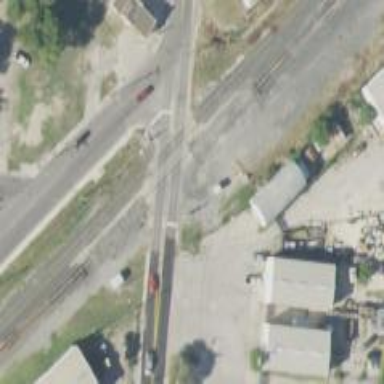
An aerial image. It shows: Railway crossing with lights and diagonal stripes.